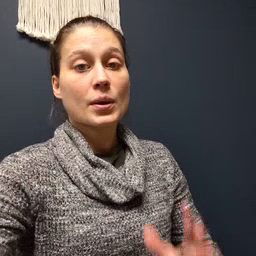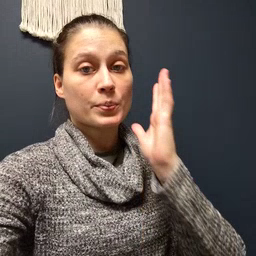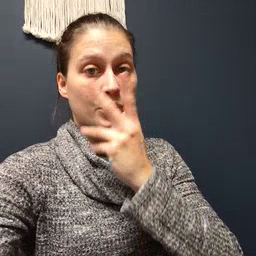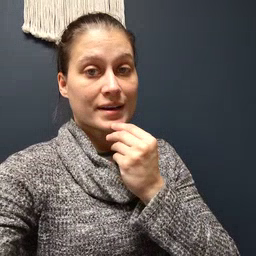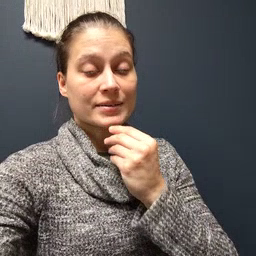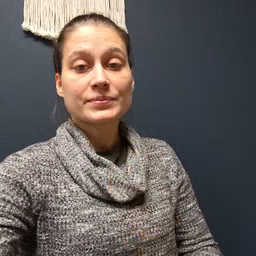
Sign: pretty